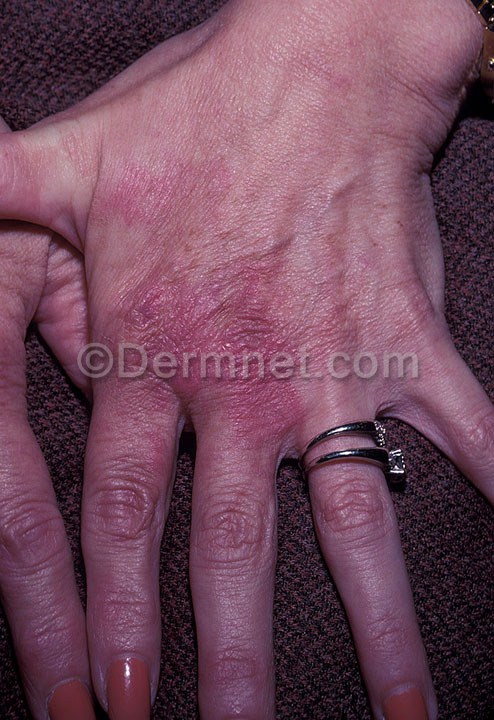
Disease: Light Diseases and Disorders of Pigmentation